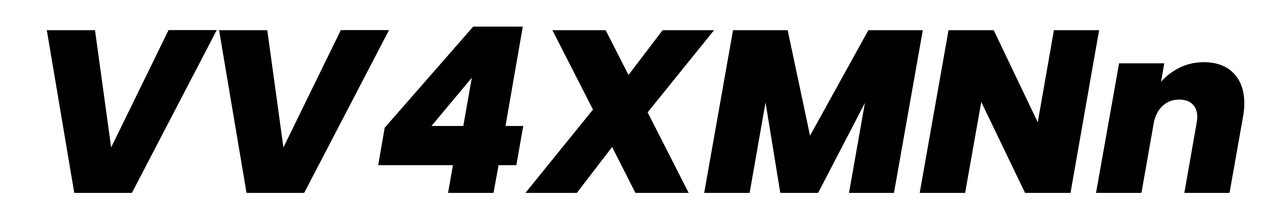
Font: Poppins-ExtraBoldItalic